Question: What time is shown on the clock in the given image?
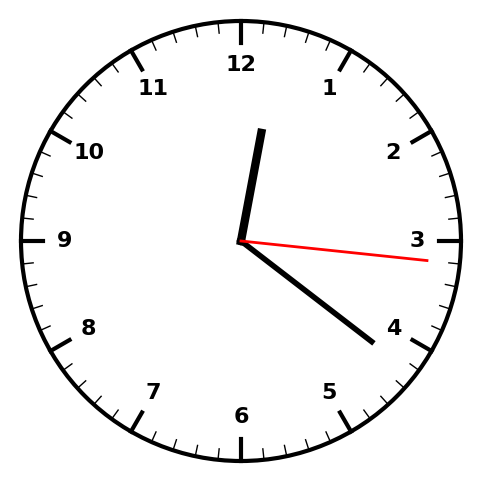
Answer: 12:21:16